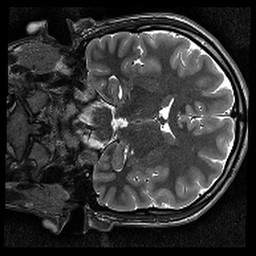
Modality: T2w
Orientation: coronal
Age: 19
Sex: male